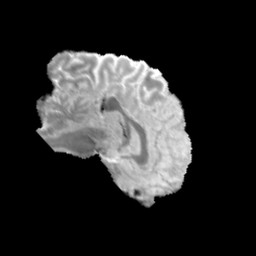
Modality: MD
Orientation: sagittal
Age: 41
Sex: male
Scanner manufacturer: siemens
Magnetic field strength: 3 T
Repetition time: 3.23 s
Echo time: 0.0892 s